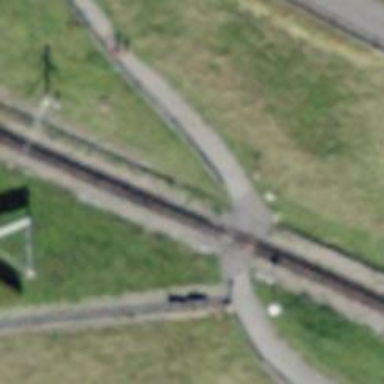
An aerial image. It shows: Railway crossing.